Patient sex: M
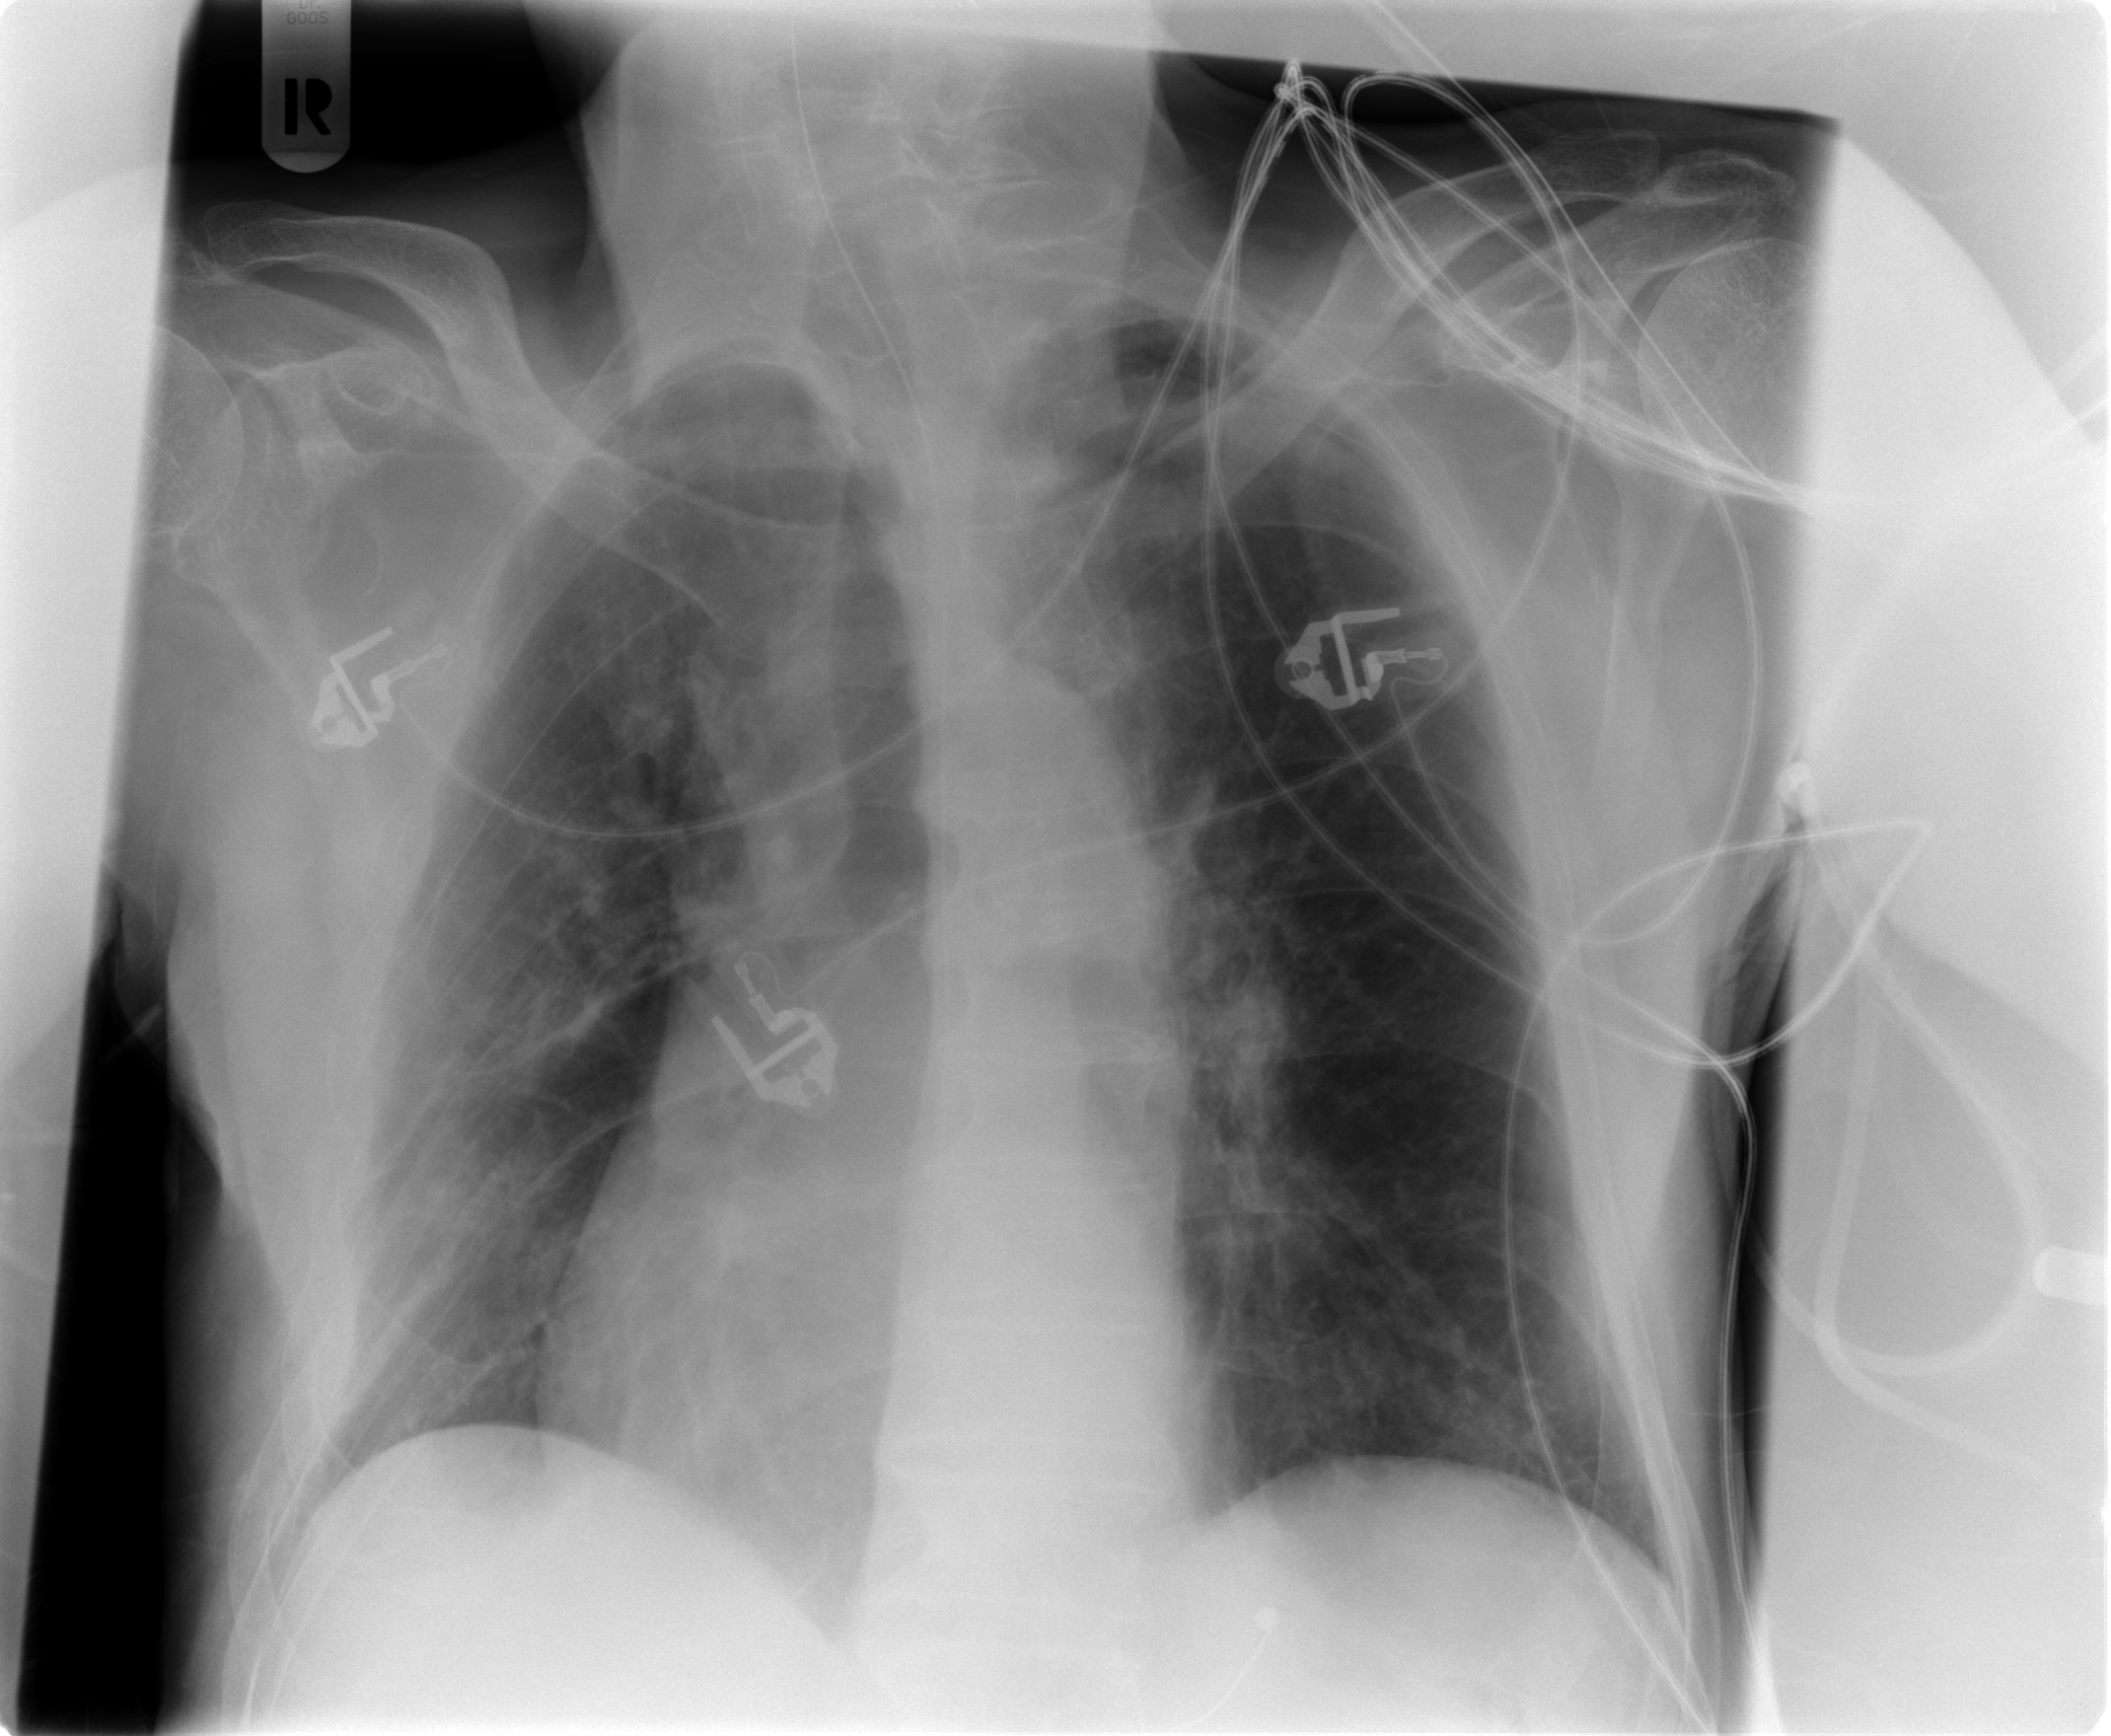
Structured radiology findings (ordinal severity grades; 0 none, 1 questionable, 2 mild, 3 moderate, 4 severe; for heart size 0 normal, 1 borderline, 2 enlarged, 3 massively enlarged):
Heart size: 2
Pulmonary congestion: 2
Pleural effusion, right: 0
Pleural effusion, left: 0
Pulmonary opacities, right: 0
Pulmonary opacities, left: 0
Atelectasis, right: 0
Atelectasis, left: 0